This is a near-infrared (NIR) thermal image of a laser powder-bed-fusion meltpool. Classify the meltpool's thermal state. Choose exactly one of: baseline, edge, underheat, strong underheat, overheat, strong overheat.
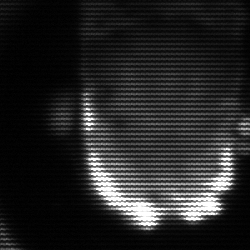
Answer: baseline